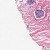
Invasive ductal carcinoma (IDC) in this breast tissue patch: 0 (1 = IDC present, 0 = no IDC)